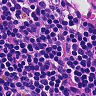
Metastatic tissue present: no